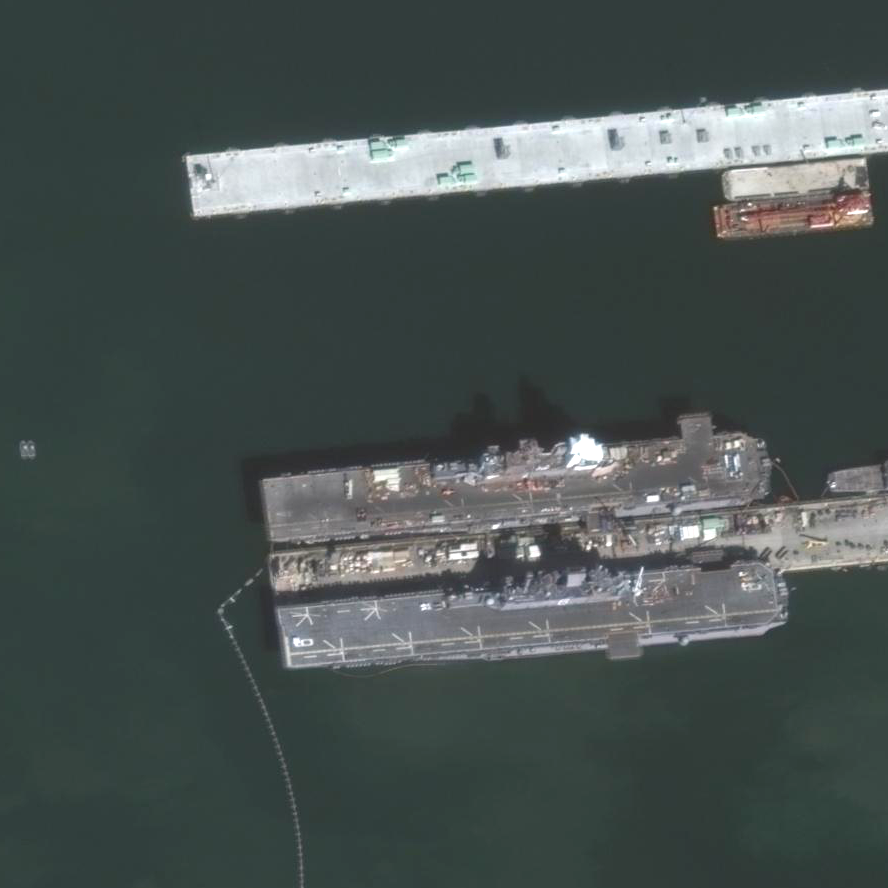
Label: assault